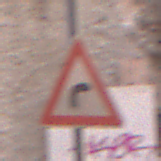
Verkehrszeichen: KurveRechts
Umgebung: Outdoor, Urban
Tageszeit: MorningAfternoon
Wetter: Clear
Licht: Natural
Jahreszeit: NotSpecified
Kontrast: MediumContrast